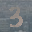
Label: 3